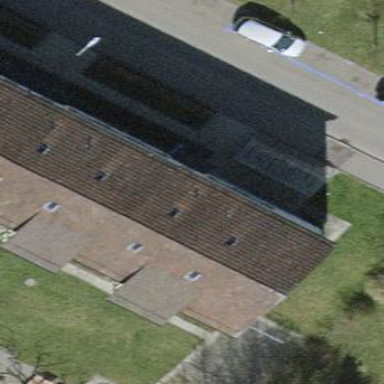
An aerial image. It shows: Apartments building with gabled tile roof.